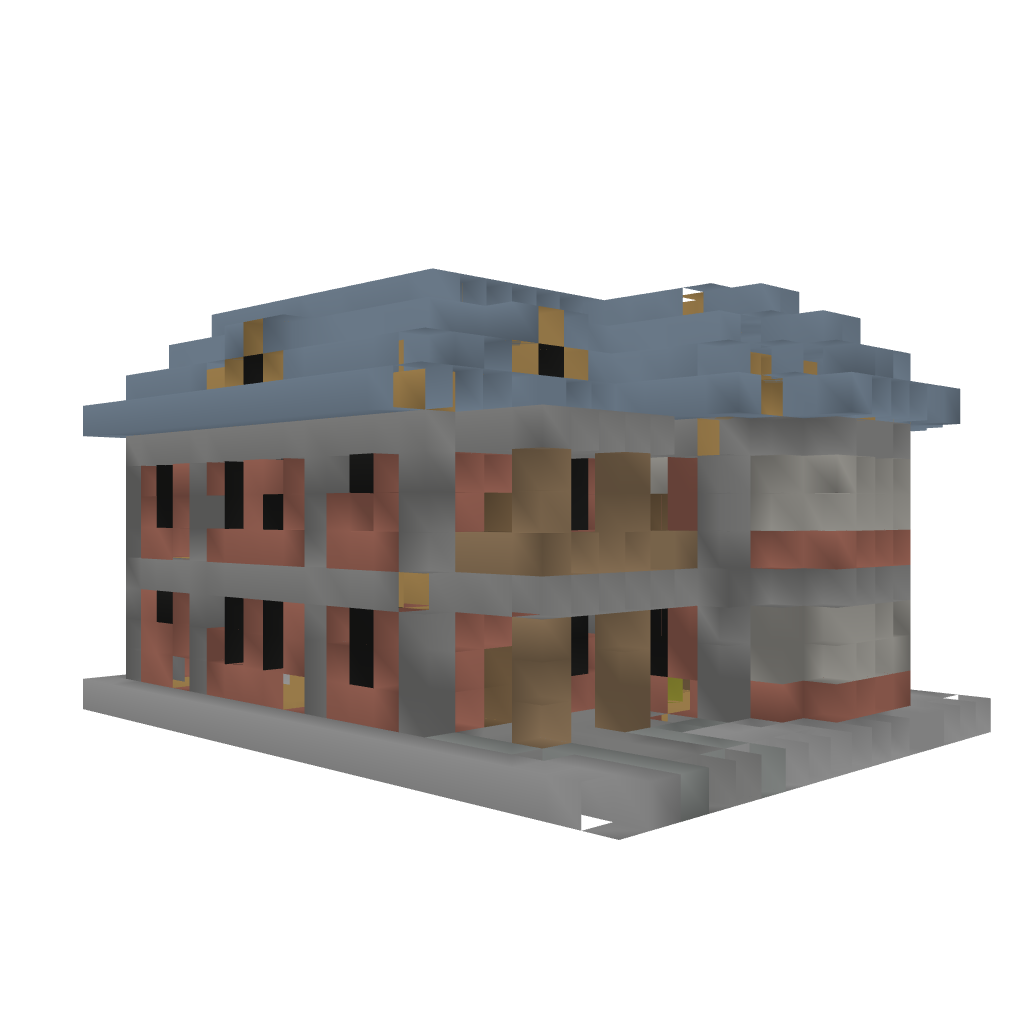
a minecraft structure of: House #1 By JJcash